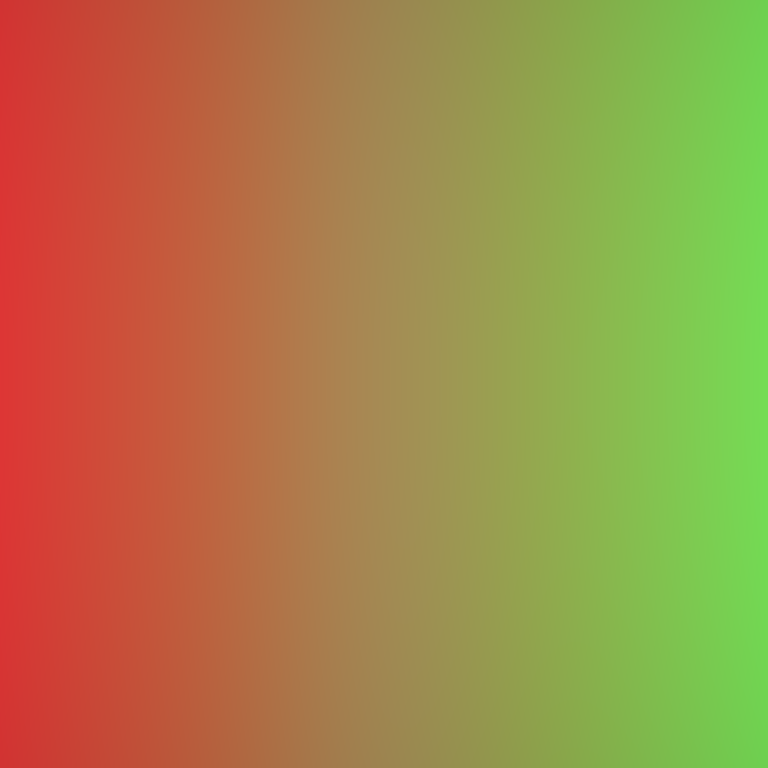
Abstract light effect, smooth gradient from red to green, calm atmosphere, soft blend, no room, no furniture, no objects.